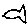
Label: fish